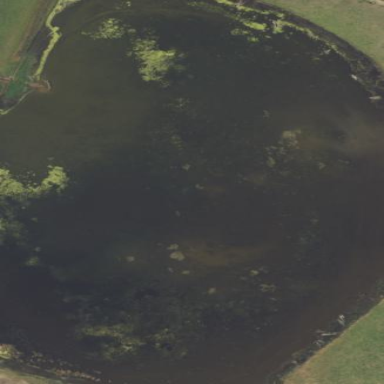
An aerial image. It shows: Pond with natural water.